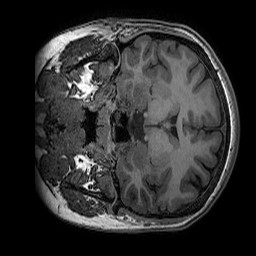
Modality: T1w
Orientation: coronal
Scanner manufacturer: ge
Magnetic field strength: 3 T
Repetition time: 0.008156 s
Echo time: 0.00318 s